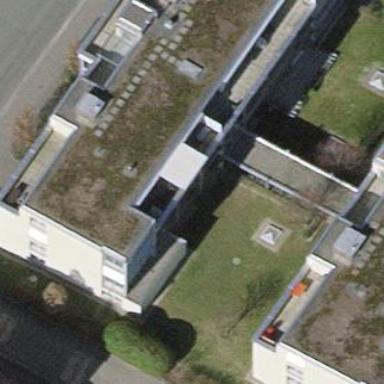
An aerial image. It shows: View of roof of building.